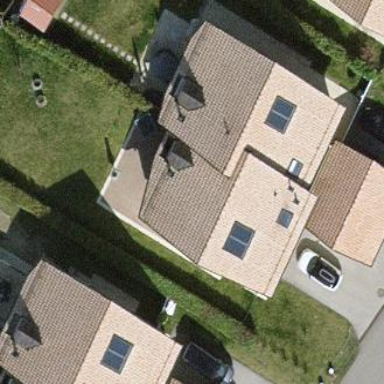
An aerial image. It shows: Simple house.